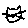
Label: cat